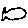
Label: fish